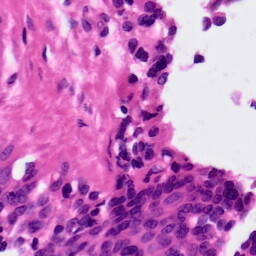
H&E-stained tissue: Ovarian